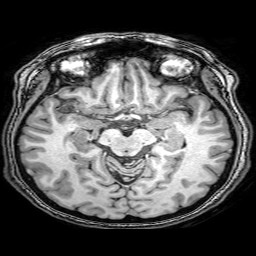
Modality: T1w
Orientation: coronal
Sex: female
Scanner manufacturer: philips
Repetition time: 0.008098 s
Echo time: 0.0037 s